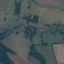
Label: Pasture